Question: I am building a master detail iPad application. Trying to connect a property declared in my view controller's.h file.
'''
@property (weak, nonatomic) IBOutlet UILabel *aboutGame;
@property (weak, nonatomic) IBOutlet UITextField *gameDescription;
'''
The file owner has been set as I am able to connect the *aboutGame property to a label on my storyboard. Trying to set the Text field to an element just does not seem to work. Am I missing something here?
The following shows up when attempting to connect the textfield. (Note the same is going wrong when trying to link a UIImageView also)

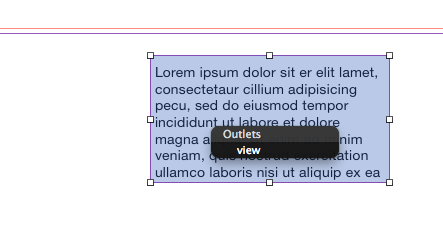
Answer: You have 'UITextField' in definition and 'UITextView' on Interface builder. So it is not showing you the option to connect.
Try like this:
'''
@property (weak, nonatomic) IBOutlet UITextView *gameDescription;
'''